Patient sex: M
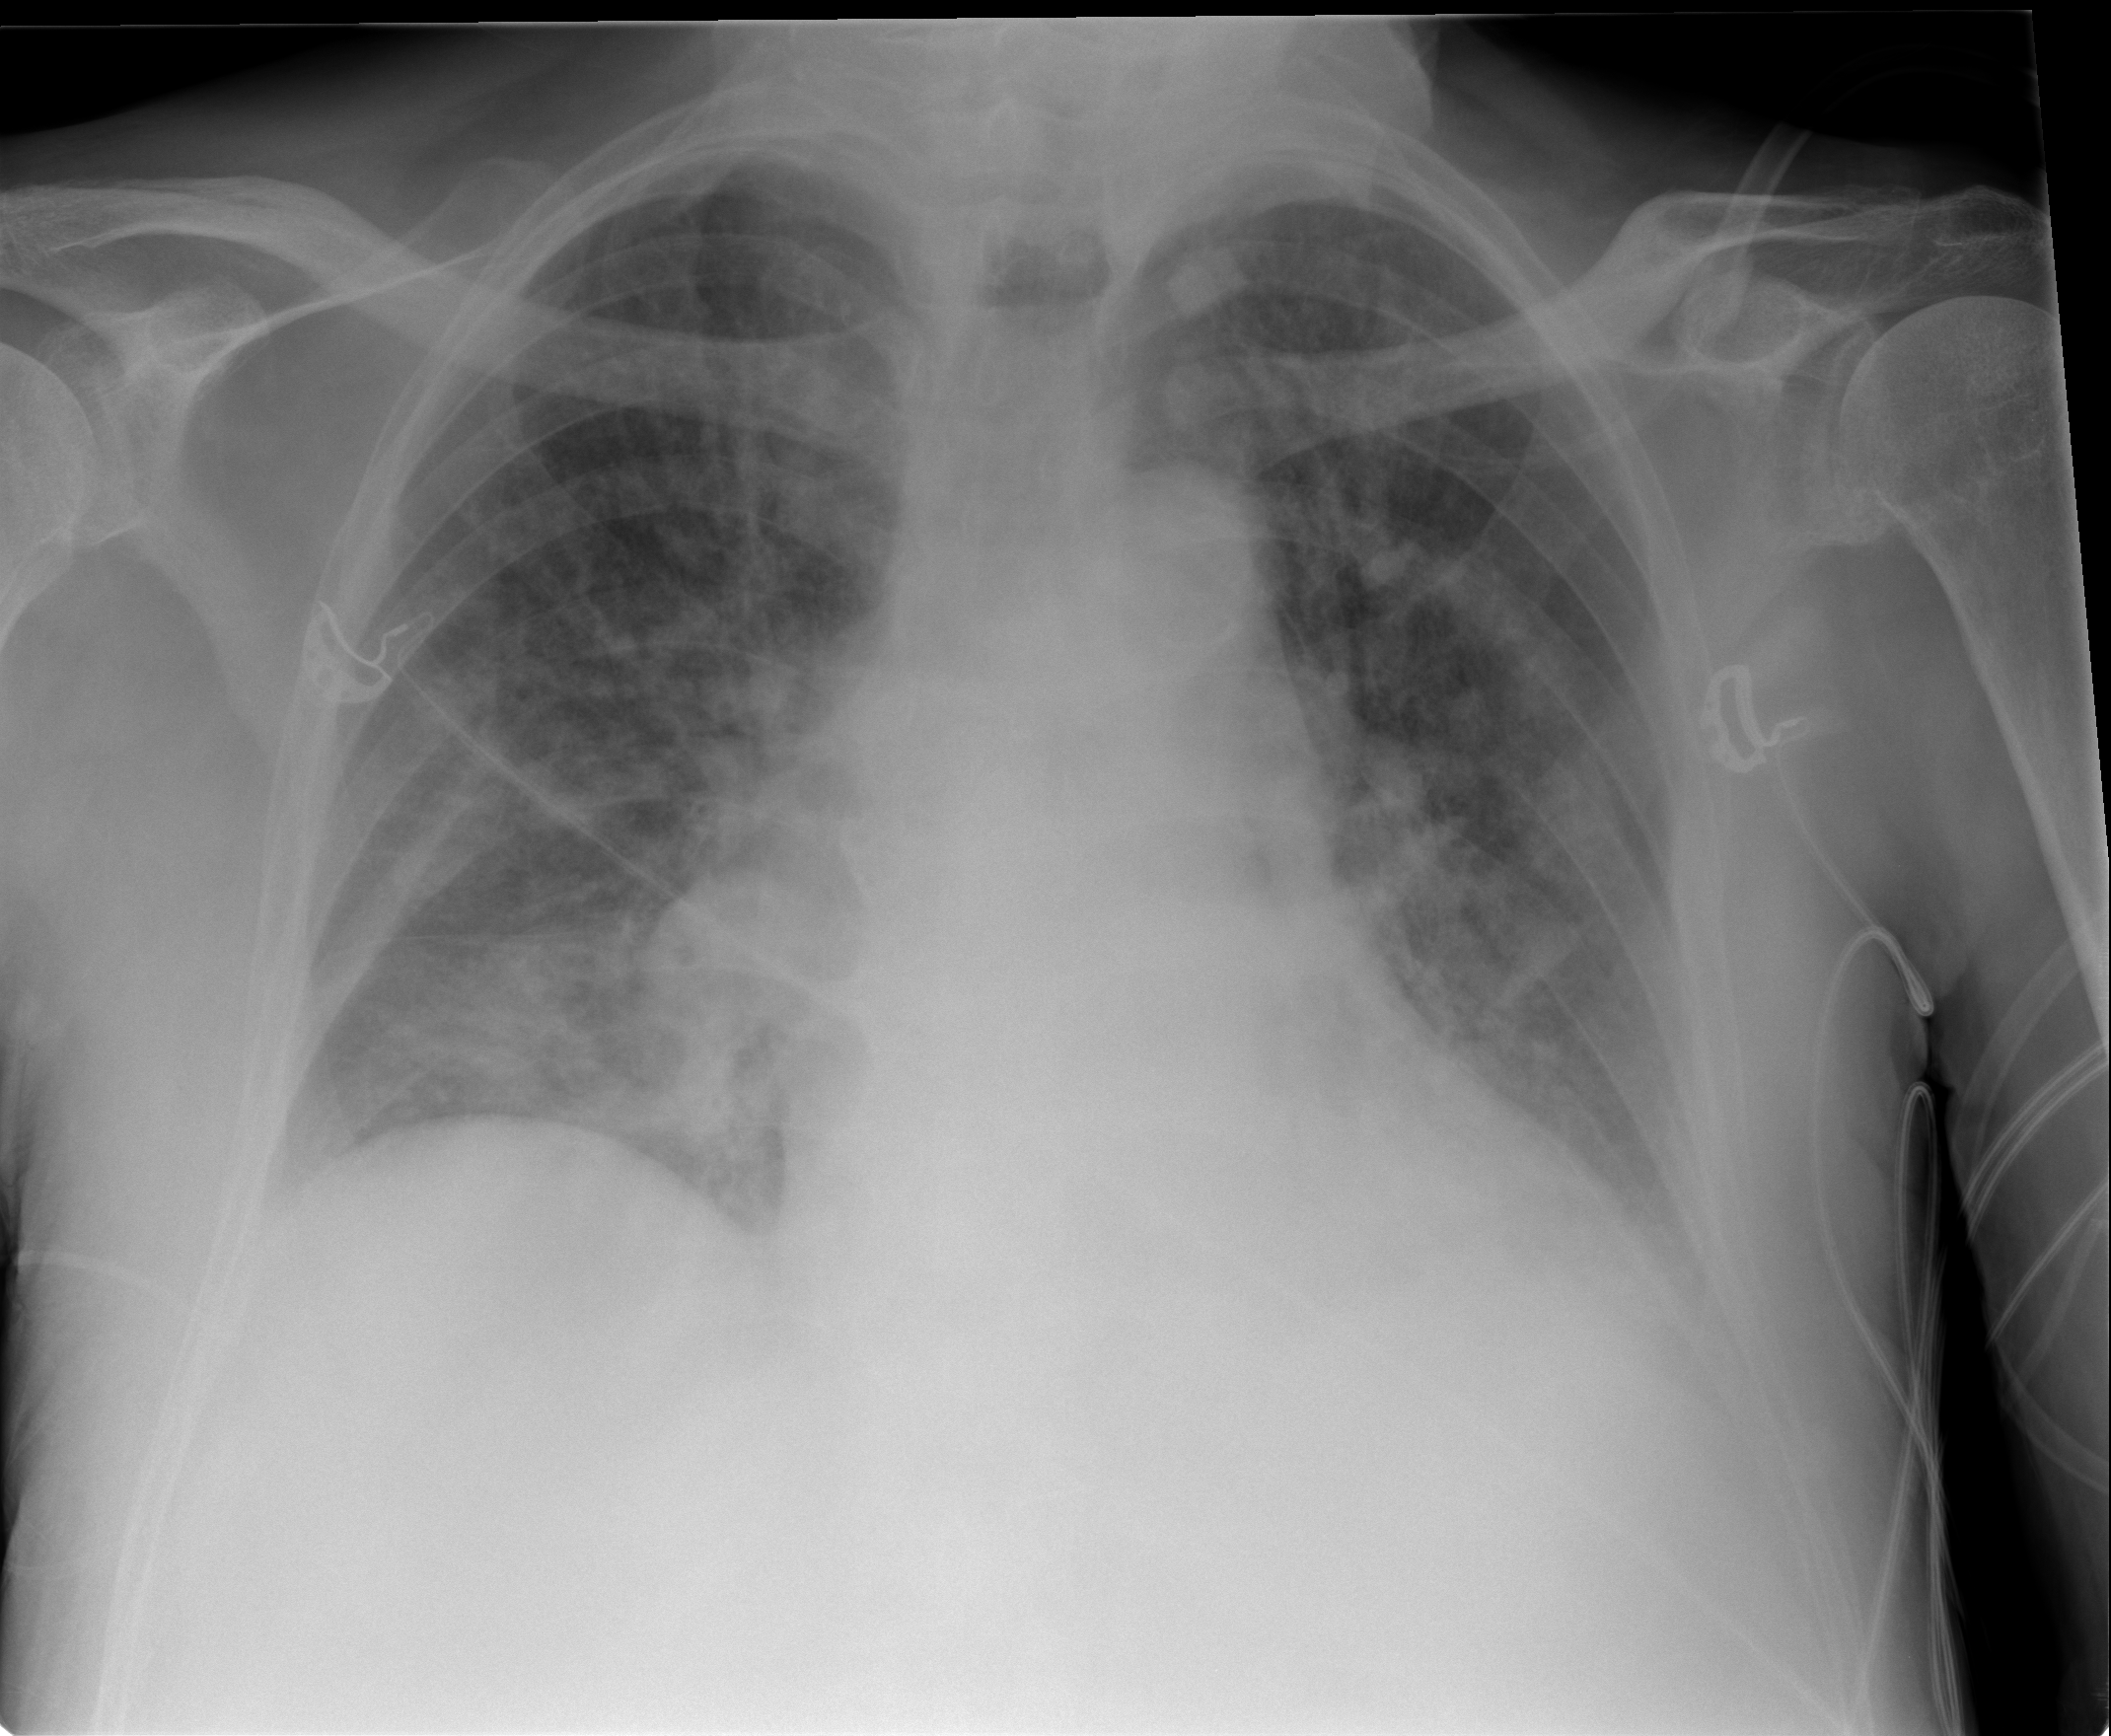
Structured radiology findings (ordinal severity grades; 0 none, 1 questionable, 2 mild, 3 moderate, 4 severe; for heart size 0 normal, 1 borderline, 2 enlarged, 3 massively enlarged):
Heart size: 1
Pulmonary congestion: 1
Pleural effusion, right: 0
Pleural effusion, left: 1
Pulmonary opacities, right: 3
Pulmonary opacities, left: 2
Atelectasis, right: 1
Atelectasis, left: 2